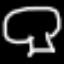
Label: mushroom